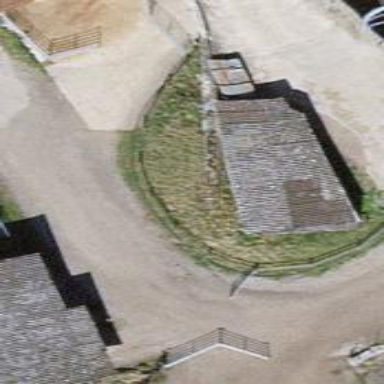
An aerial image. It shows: Farm.